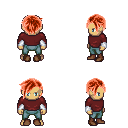
a pixel art fantasy rpg character, male body template, human, tanned skin, maroon long-sleeve shirt, teal pants, red pixie cut hairstyle, white cloth bracers, brown shoes, four views (front, back, left, right), 2x2 character sprite sheet, small pixel art, hard edges, no anti-aliasing